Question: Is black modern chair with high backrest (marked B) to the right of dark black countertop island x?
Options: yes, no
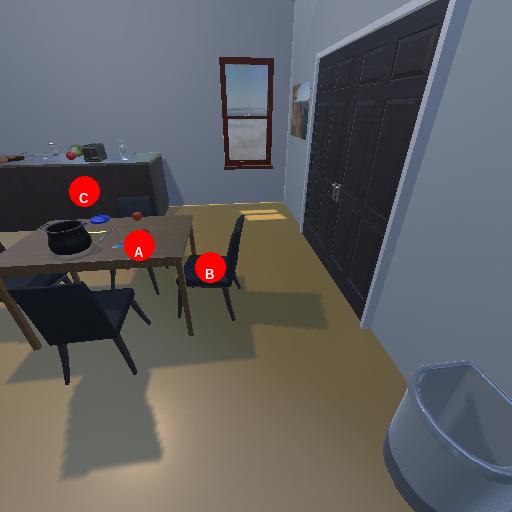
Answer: yes